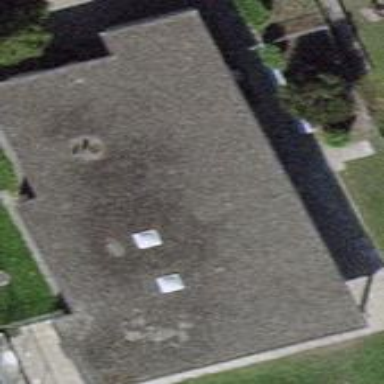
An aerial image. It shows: Kindergarten building.